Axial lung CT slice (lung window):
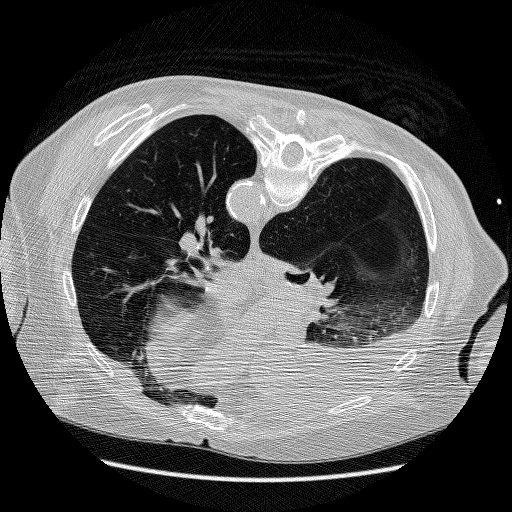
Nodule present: no